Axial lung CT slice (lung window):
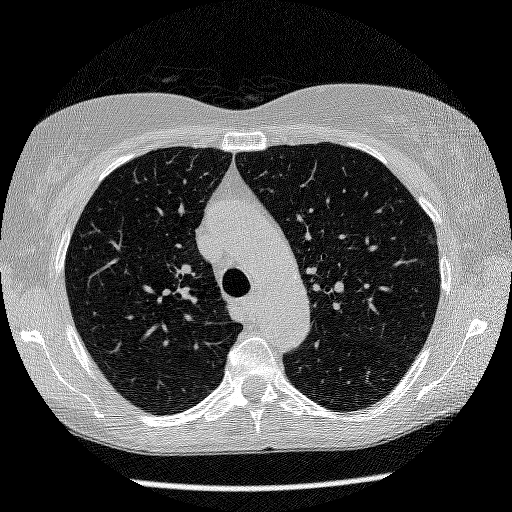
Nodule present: no